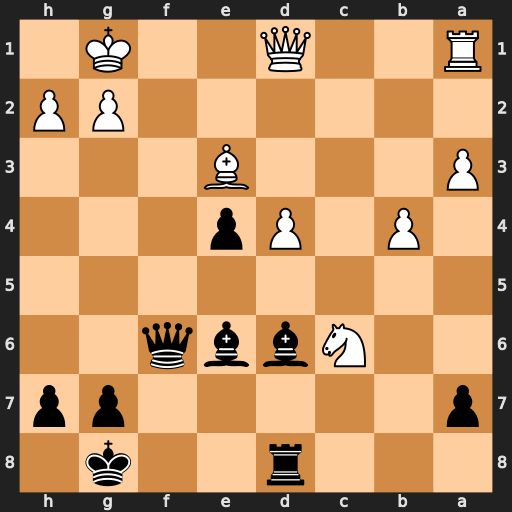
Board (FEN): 3r2k1/p5pp/2Nbbq2/8/1P1Pp3/P3B3/6PP/R2Q2K1
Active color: b
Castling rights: -
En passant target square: -
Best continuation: Qh4 Ne5 Bxe5 dxe5 Rxd1+